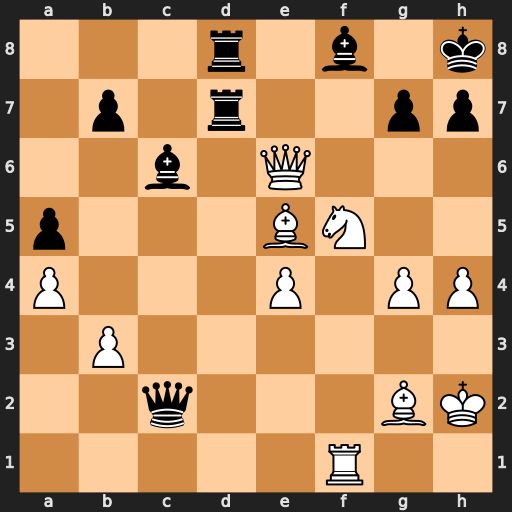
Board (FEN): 3r1b1k/1p1r2pp/2b1Q3/p3BN2/P3P1PP/1P6/2q3BK/5R2
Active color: w
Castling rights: -
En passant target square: -
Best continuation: Nh6 Bd6 Bxd6 Bxe4 Qxe4 Qxe4 Bxe4